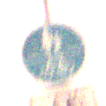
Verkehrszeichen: GemeinsamerGehUndRadweg
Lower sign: EinspurigeFahrzeugeFrei4
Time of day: Night
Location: Outdoor (Nature)
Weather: Clear
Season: NotSpecified
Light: Natural